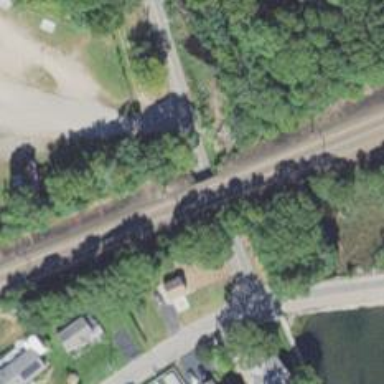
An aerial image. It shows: Bridge over electrified railway with contact lines.